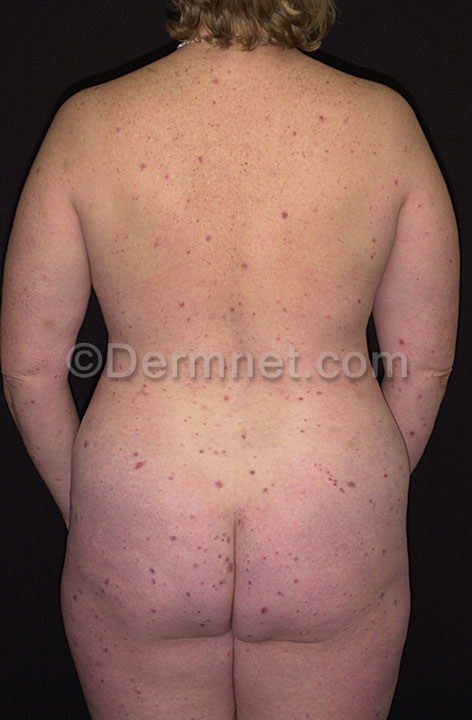
Disease: Psoriasis pictures Lichen Planus and related diseases